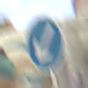
Verkehrszeichen: VorgeschriebeneVorbeifahrtLinks
Umgebung: Outdoor, Urban
Tageszeit: MorningAfternoon
Wetter: PartlyCloudy
Licht: Natural
Jahreszeit: NotSpecified
Kontrast: MediumContrast